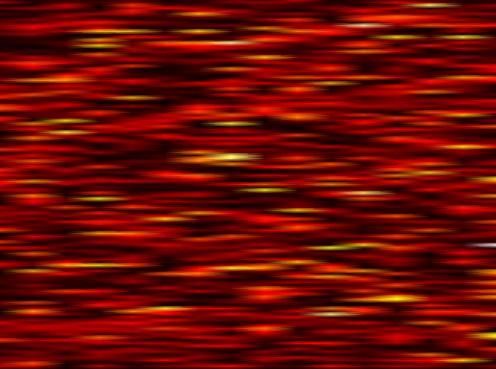
Label: WOLA